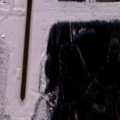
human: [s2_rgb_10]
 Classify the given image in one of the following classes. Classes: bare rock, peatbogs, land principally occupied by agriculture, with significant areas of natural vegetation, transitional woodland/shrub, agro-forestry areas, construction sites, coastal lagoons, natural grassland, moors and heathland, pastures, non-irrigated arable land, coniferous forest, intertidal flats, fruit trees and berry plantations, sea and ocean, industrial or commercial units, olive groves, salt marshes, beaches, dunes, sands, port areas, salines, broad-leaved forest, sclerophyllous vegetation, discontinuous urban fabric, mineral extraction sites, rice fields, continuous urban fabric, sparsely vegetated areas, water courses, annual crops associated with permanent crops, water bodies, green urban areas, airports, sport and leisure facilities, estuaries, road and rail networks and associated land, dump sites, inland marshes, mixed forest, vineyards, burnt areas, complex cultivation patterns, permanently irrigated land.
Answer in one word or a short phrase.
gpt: airports, coniferous forest, mixed forest, transitional woodland/shrub